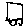
Label: car